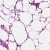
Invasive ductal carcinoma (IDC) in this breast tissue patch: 0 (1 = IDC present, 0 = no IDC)